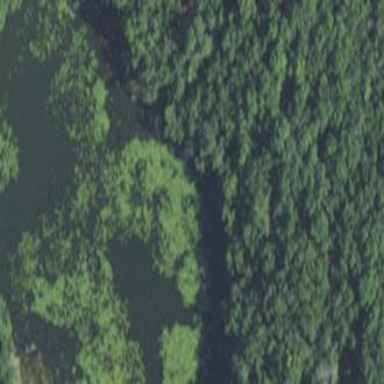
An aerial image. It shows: Peaceful pond surrounded by nature.